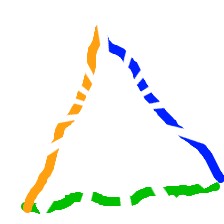
Shape: triangle